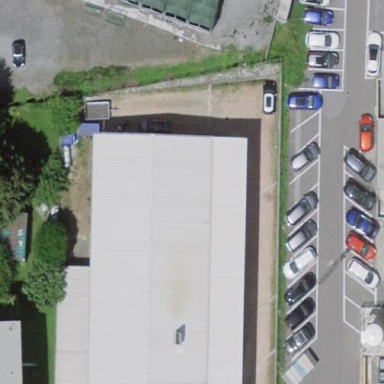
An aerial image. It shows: Industrial building.